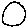
Label: circle